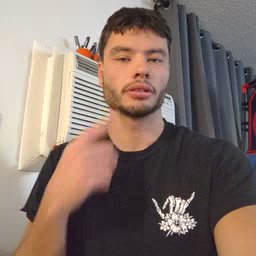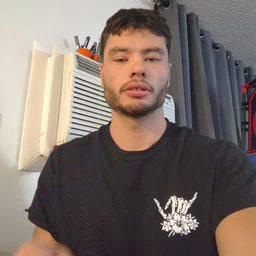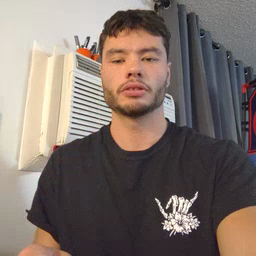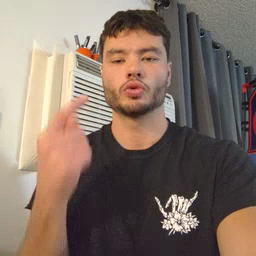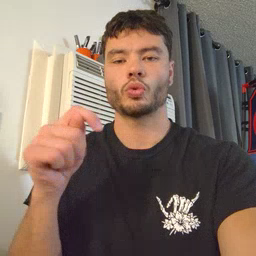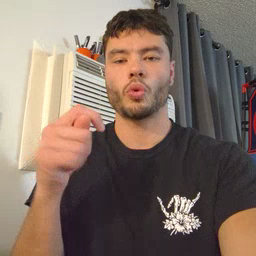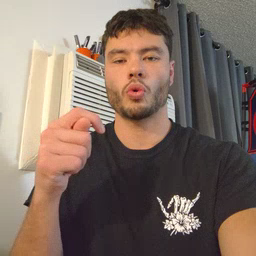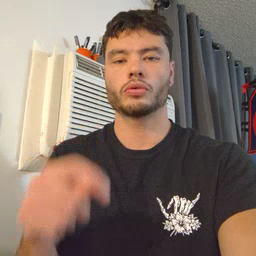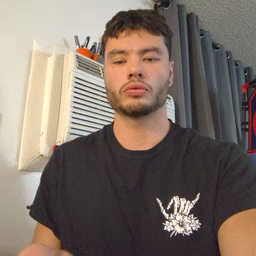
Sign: toy